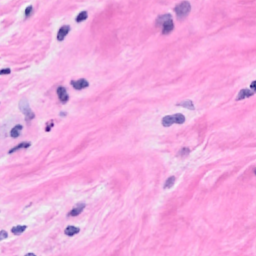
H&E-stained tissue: Breast